Question: i want to override the message for my h:message What i did i make message.properties file and add it in the faces-config.xml like this
'''
<application>
<message-bundle>
pk.mazars.basitMahmood.MyMessage
</message-bundle>
</application>
'''
Here is the file
'''
javax.faces.converter.DateTimeConverter.DATE = {2}: ''{0}'' could not be understood as a date.
javax.faces.converter.DateTimeConverter.DATE_detail = Invalid date format.
javax.faces.validator.LengthValidator.MINIMUM = Minimum length of ''{0}'' is required.
javax.faces.component.UIInput.REQUIRED = {1}: Value is required
'''
In my code i used something like this
'''
<h:inputText id="username" value="#{user.username}"
size="20" required="true" label="Username">
</h:inputText>
<h:message for="username" style="color:red" />
'''
But i get something like this

I want instead of getting '{1}: value is required'. I get 'username: Value is required'. How can i replace '{1}' with the value. I also tried '{0}' and '{2}'. But i am getting the same result?
Thanks
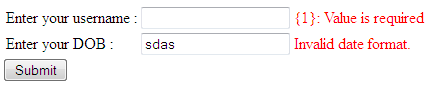
Answer: here is how
'''
javax.faces.component.UIInput.REQUIRED = {0} Value is required
'''
'{0} instead of {1}'
<URL>
try to restart the web server...
cause 'javax.faces.component.UIInput.REQUIRED = {0} Value is required' should work